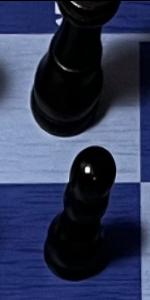
Label: Pawn_Black